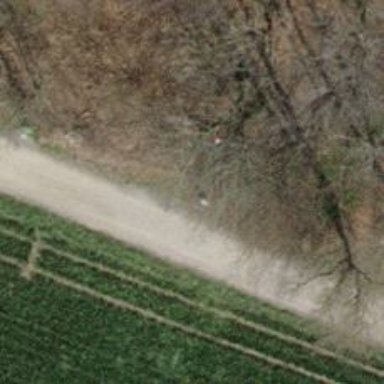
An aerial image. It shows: Red bench.